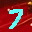
Label: 7